Fundus camera: zeiss
Shooting center: fovea
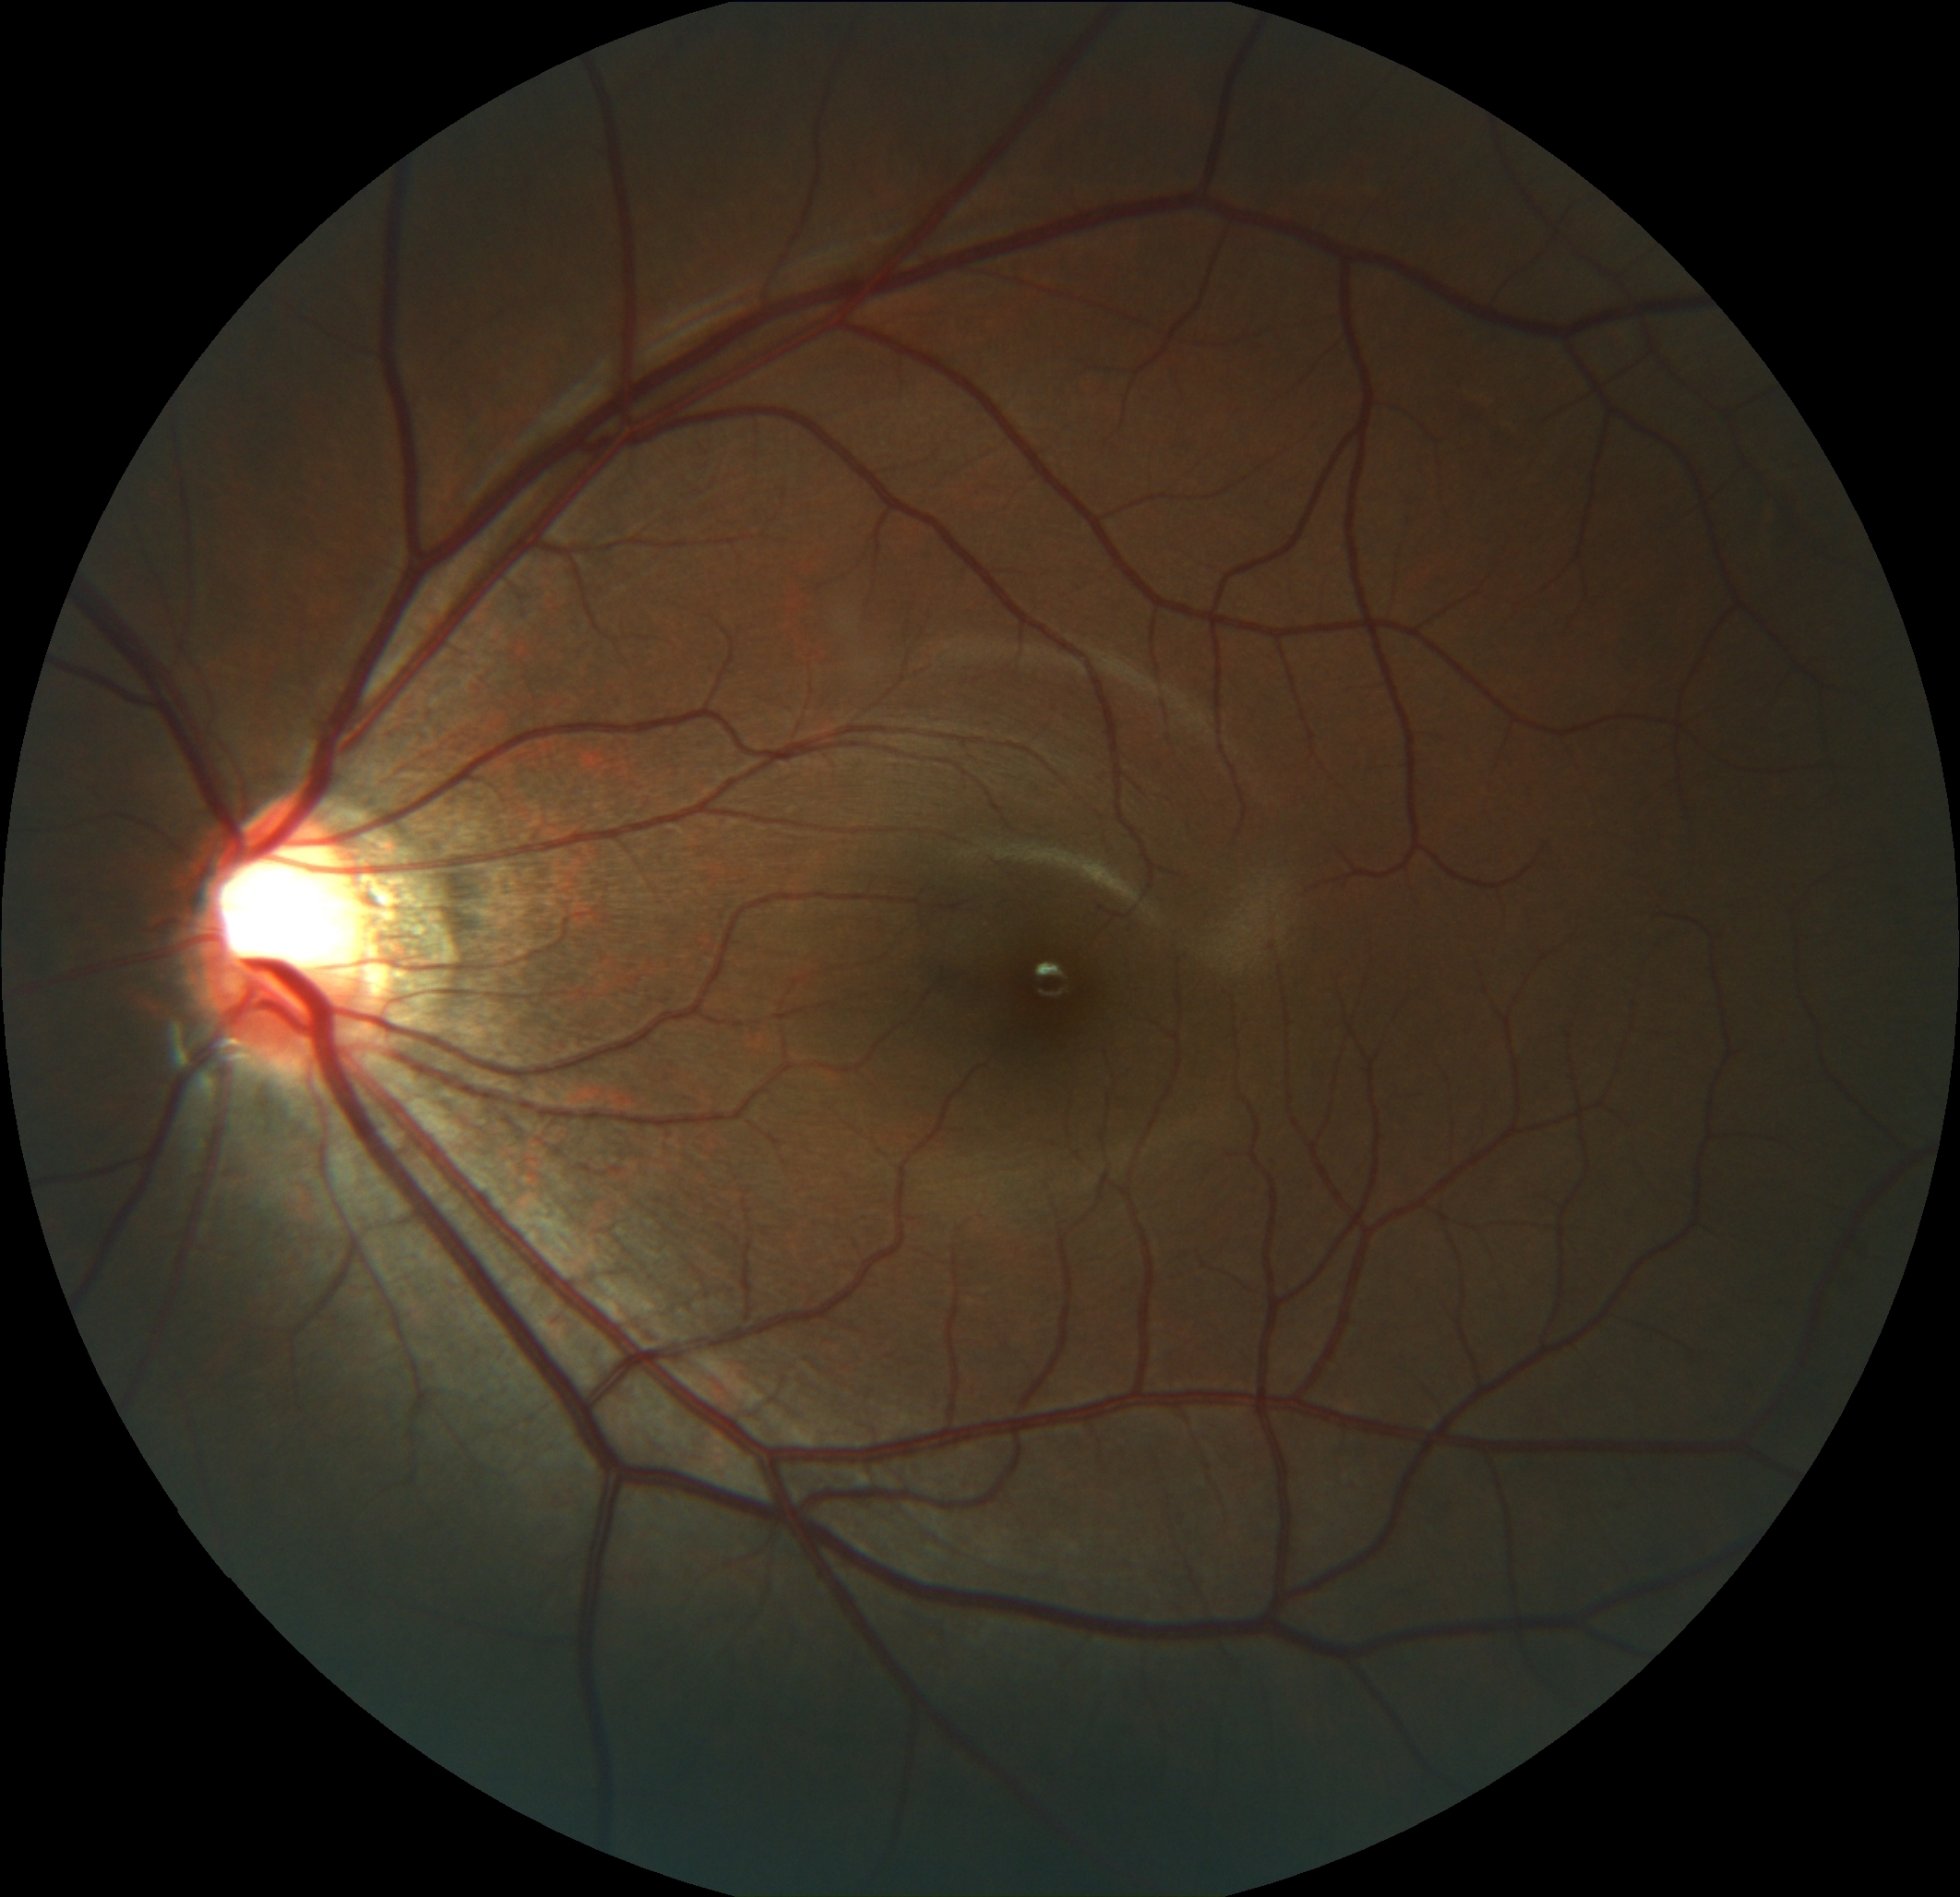
Pathologic myopia: no
Patchy retinal atrophy: present
Retinal detachment: absent